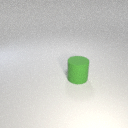
large green rubber cylinder